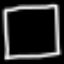
Label: square